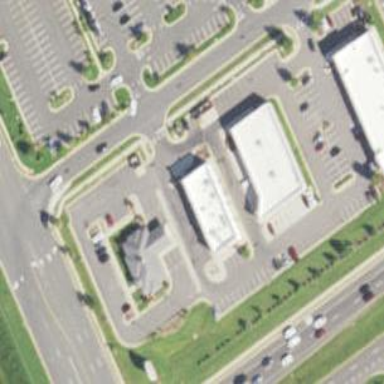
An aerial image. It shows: Parking area with surface.